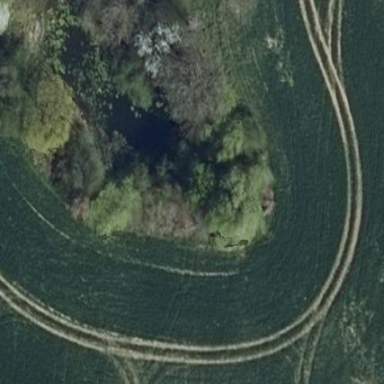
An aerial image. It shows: Pond surrounded by natural water.